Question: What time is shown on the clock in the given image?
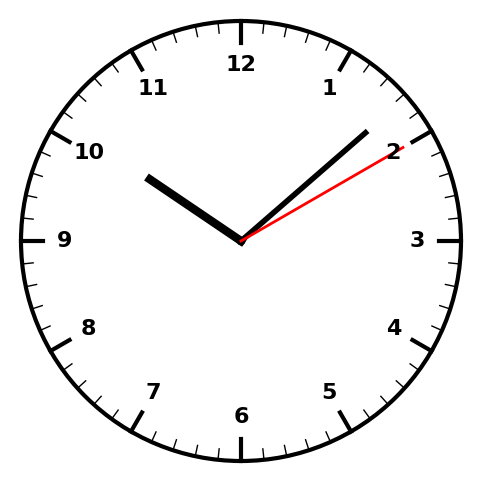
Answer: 10:08:10